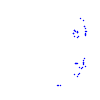
Particle: kaon